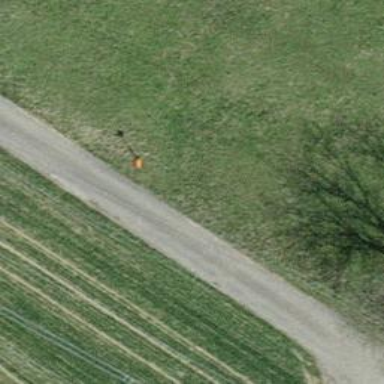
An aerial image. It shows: Aerial marker.